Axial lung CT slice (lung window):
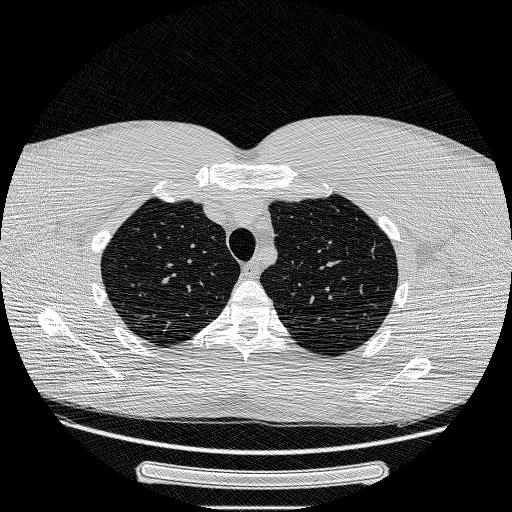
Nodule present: no